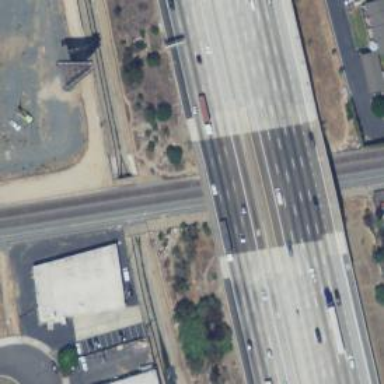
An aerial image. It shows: Motorway bridge.